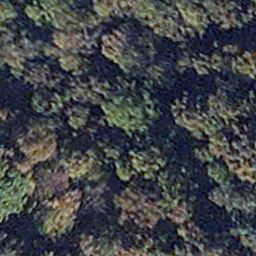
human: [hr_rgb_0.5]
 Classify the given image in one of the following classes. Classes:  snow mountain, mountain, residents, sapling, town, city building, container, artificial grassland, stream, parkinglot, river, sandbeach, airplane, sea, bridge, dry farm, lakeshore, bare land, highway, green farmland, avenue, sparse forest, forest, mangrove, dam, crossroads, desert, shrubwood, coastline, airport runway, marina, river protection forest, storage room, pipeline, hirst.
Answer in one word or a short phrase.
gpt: mangrove